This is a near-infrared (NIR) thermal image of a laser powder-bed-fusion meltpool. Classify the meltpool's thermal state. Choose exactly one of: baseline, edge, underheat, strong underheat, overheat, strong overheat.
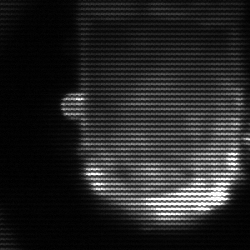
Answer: baseline